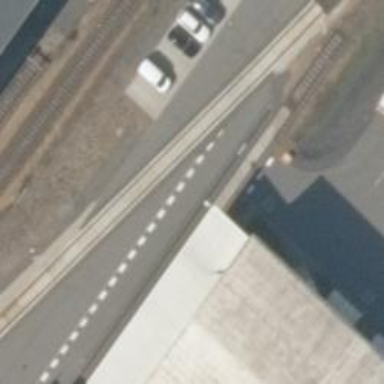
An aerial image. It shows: Unused railway yard.